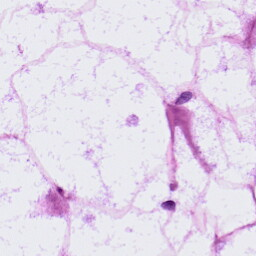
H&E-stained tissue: LymphNode